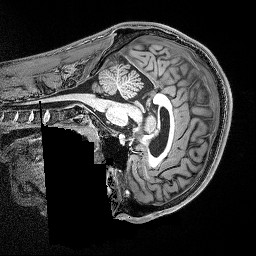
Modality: T1w
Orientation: sagittal
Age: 18
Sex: male
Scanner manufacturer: siemens
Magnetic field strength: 3 T
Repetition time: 2.5 s
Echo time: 0.00343 s